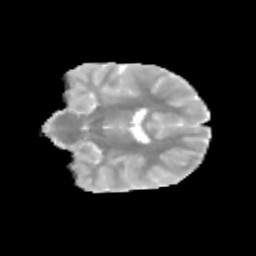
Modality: MD
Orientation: coronal
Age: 9
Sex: male
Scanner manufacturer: siemens
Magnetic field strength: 3 T
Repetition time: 3.8 s
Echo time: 0.07 s